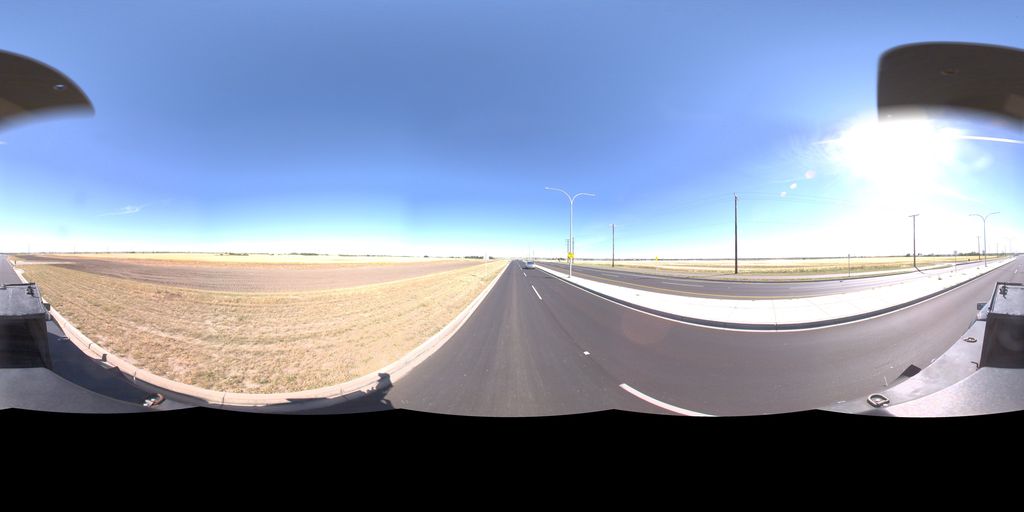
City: saskatoon